Question: I just changed a classic asp page to load a div with some data via jquery.load
This calls another classic asp page that returns the contents of what should be in the div.
The code does looks like this:
'''
<span class="ord-val"><%= FormatCurrency(OrderValueMonth) %></span>
'''
When this code was inline in the orginal page, it worked fine, but since I changed it, it now displays like this:

The jquery code to load the html looks like this:
'''
$("a#ord").click(function () {
$("#tab").load('dashorder.asp?<%= strQuerystring %>');
});
'''
At first I thought that could be a charset problem, but using fiddler I can see that the content-type for all the loaded content is "UTF-8".
Is there something else I can check?
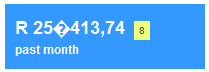
Answer: With help from @HeavenCore's comments, I've stumbled onto this link <URL>
I think that's the best solution because it means thatif I run into further issues, I won't have to end up replacing every instance of the problem.
In my case I fixed the problem by changing the charset to '<% Response.CharSet = "windows-1252" %>' for this locale.
Here's a link to a list of character sets <URL>